Question: How to get all sites and sub-sites in SharePoint and access an image library/list?
I am looking forward to achieve this via the SharePoint object model. Inside each site or subsite I want to access an image library/list,

After getting to this list, how do I set the option of 'Required Content Approval for Selected Items' from 'Yes' to 'No'?
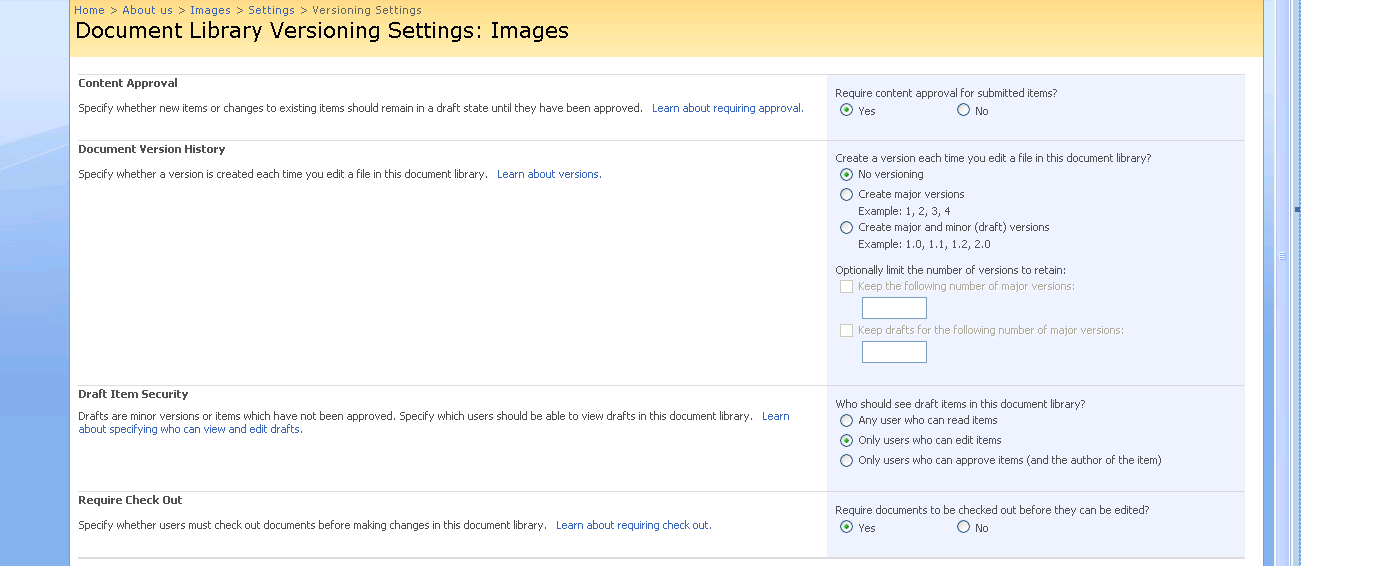
Answer: Use the 'SPFarm' object to get all web applications then use 'SPWebApplication' to get all sitecollection and then use 'SPSite' to get all Webs.
You have to loop through all three to get all sites under the site collection. If you want to find subsites under spweb please call all spwebs recursively until you don't find any webs under spweb for each spweb.
'''
SPFarm farm = SPFarm.Local;
SPWebService service = farm.Services.GetValue<SPWebService>("");
foreach (SPWebApplication webapp in service.WebApplications)
{
foreach (SPSite sitecoll in webapp.Sites)
{
foreach (SPWeb web in sitecoll.AllWebs)
{
<<Use recursion here to Get sub WebS>>
web.Dispose();
}
sitecoll.Dispose();
}
}
'''